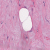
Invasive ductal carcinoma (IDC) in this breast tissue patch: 1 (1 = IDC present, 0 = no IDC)